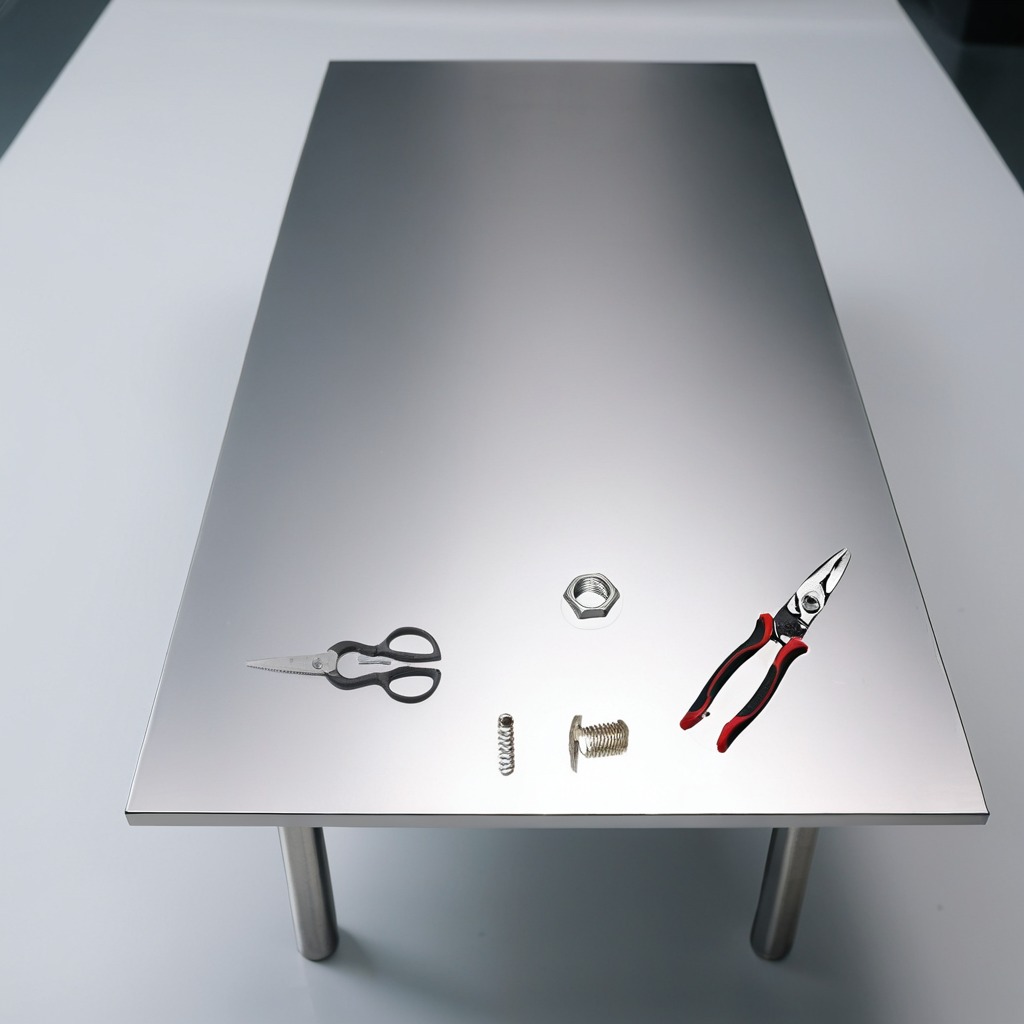
A metal machine screw, pliers, coiled metal spring, metal nut, and pair of scissors are lying on the stainless steel table.